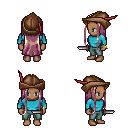
a pixel art fantasy rpg character, female body template, human, dark skin, teal long-sleeve shirt, teal pants, white blonde extra-long hairstyle, leather cap, bracelets, dagger, four views (front, back, left, right), 2x2 character sprite sheet, small pixel art, hard edges, no anti-aliasing